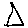
Label: triangle